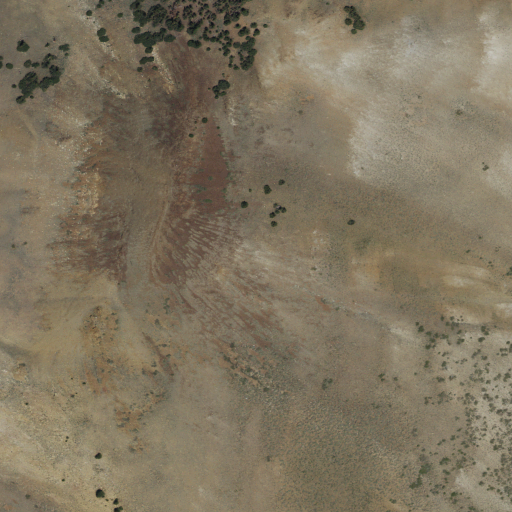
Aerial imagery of mountain in California named Lookout Mountain containing shrub, evergreen forest, and grassland